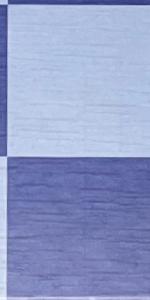
Label: Empty